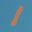
Label: 1